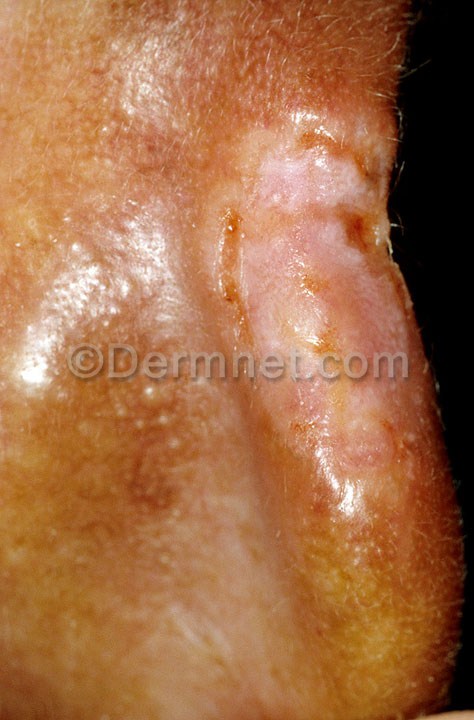
Disease: Actinic Keratosis Basal Cell Carcinoma and other Malignant Lesions